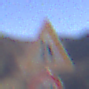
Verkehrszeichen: EinseitigVerengteFahrbahnRechts
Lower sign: Geschwindigkeit30
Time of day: Midday
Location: Outdoor (Nature)
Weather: Clear
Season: NotSpecified
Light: Natural